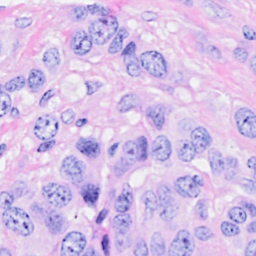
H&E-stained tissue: Breast